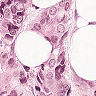
Metastatic tissue present: yes